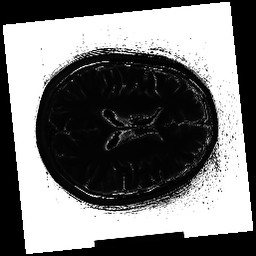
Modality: T2map
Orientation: axial
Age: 36
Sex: female
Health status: ill